Interaction volume radius: 5 \u00c5
Interaction volume height: 10 \u00c5
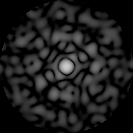
Disorder parameter: 0.8741